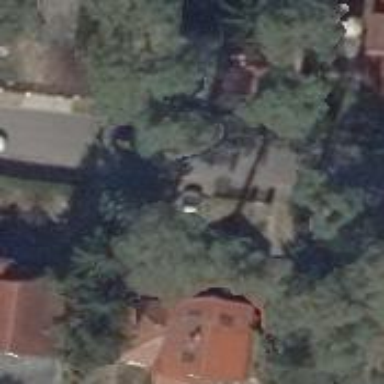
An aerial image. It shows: Driveway.